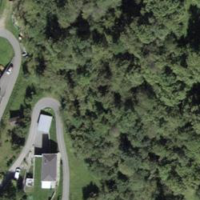
EUNIS habitat code: 41
Species observed at this site:
Asplenium trichomanes
Phylloscopus collybita
Portulaca oleracea